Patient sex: M
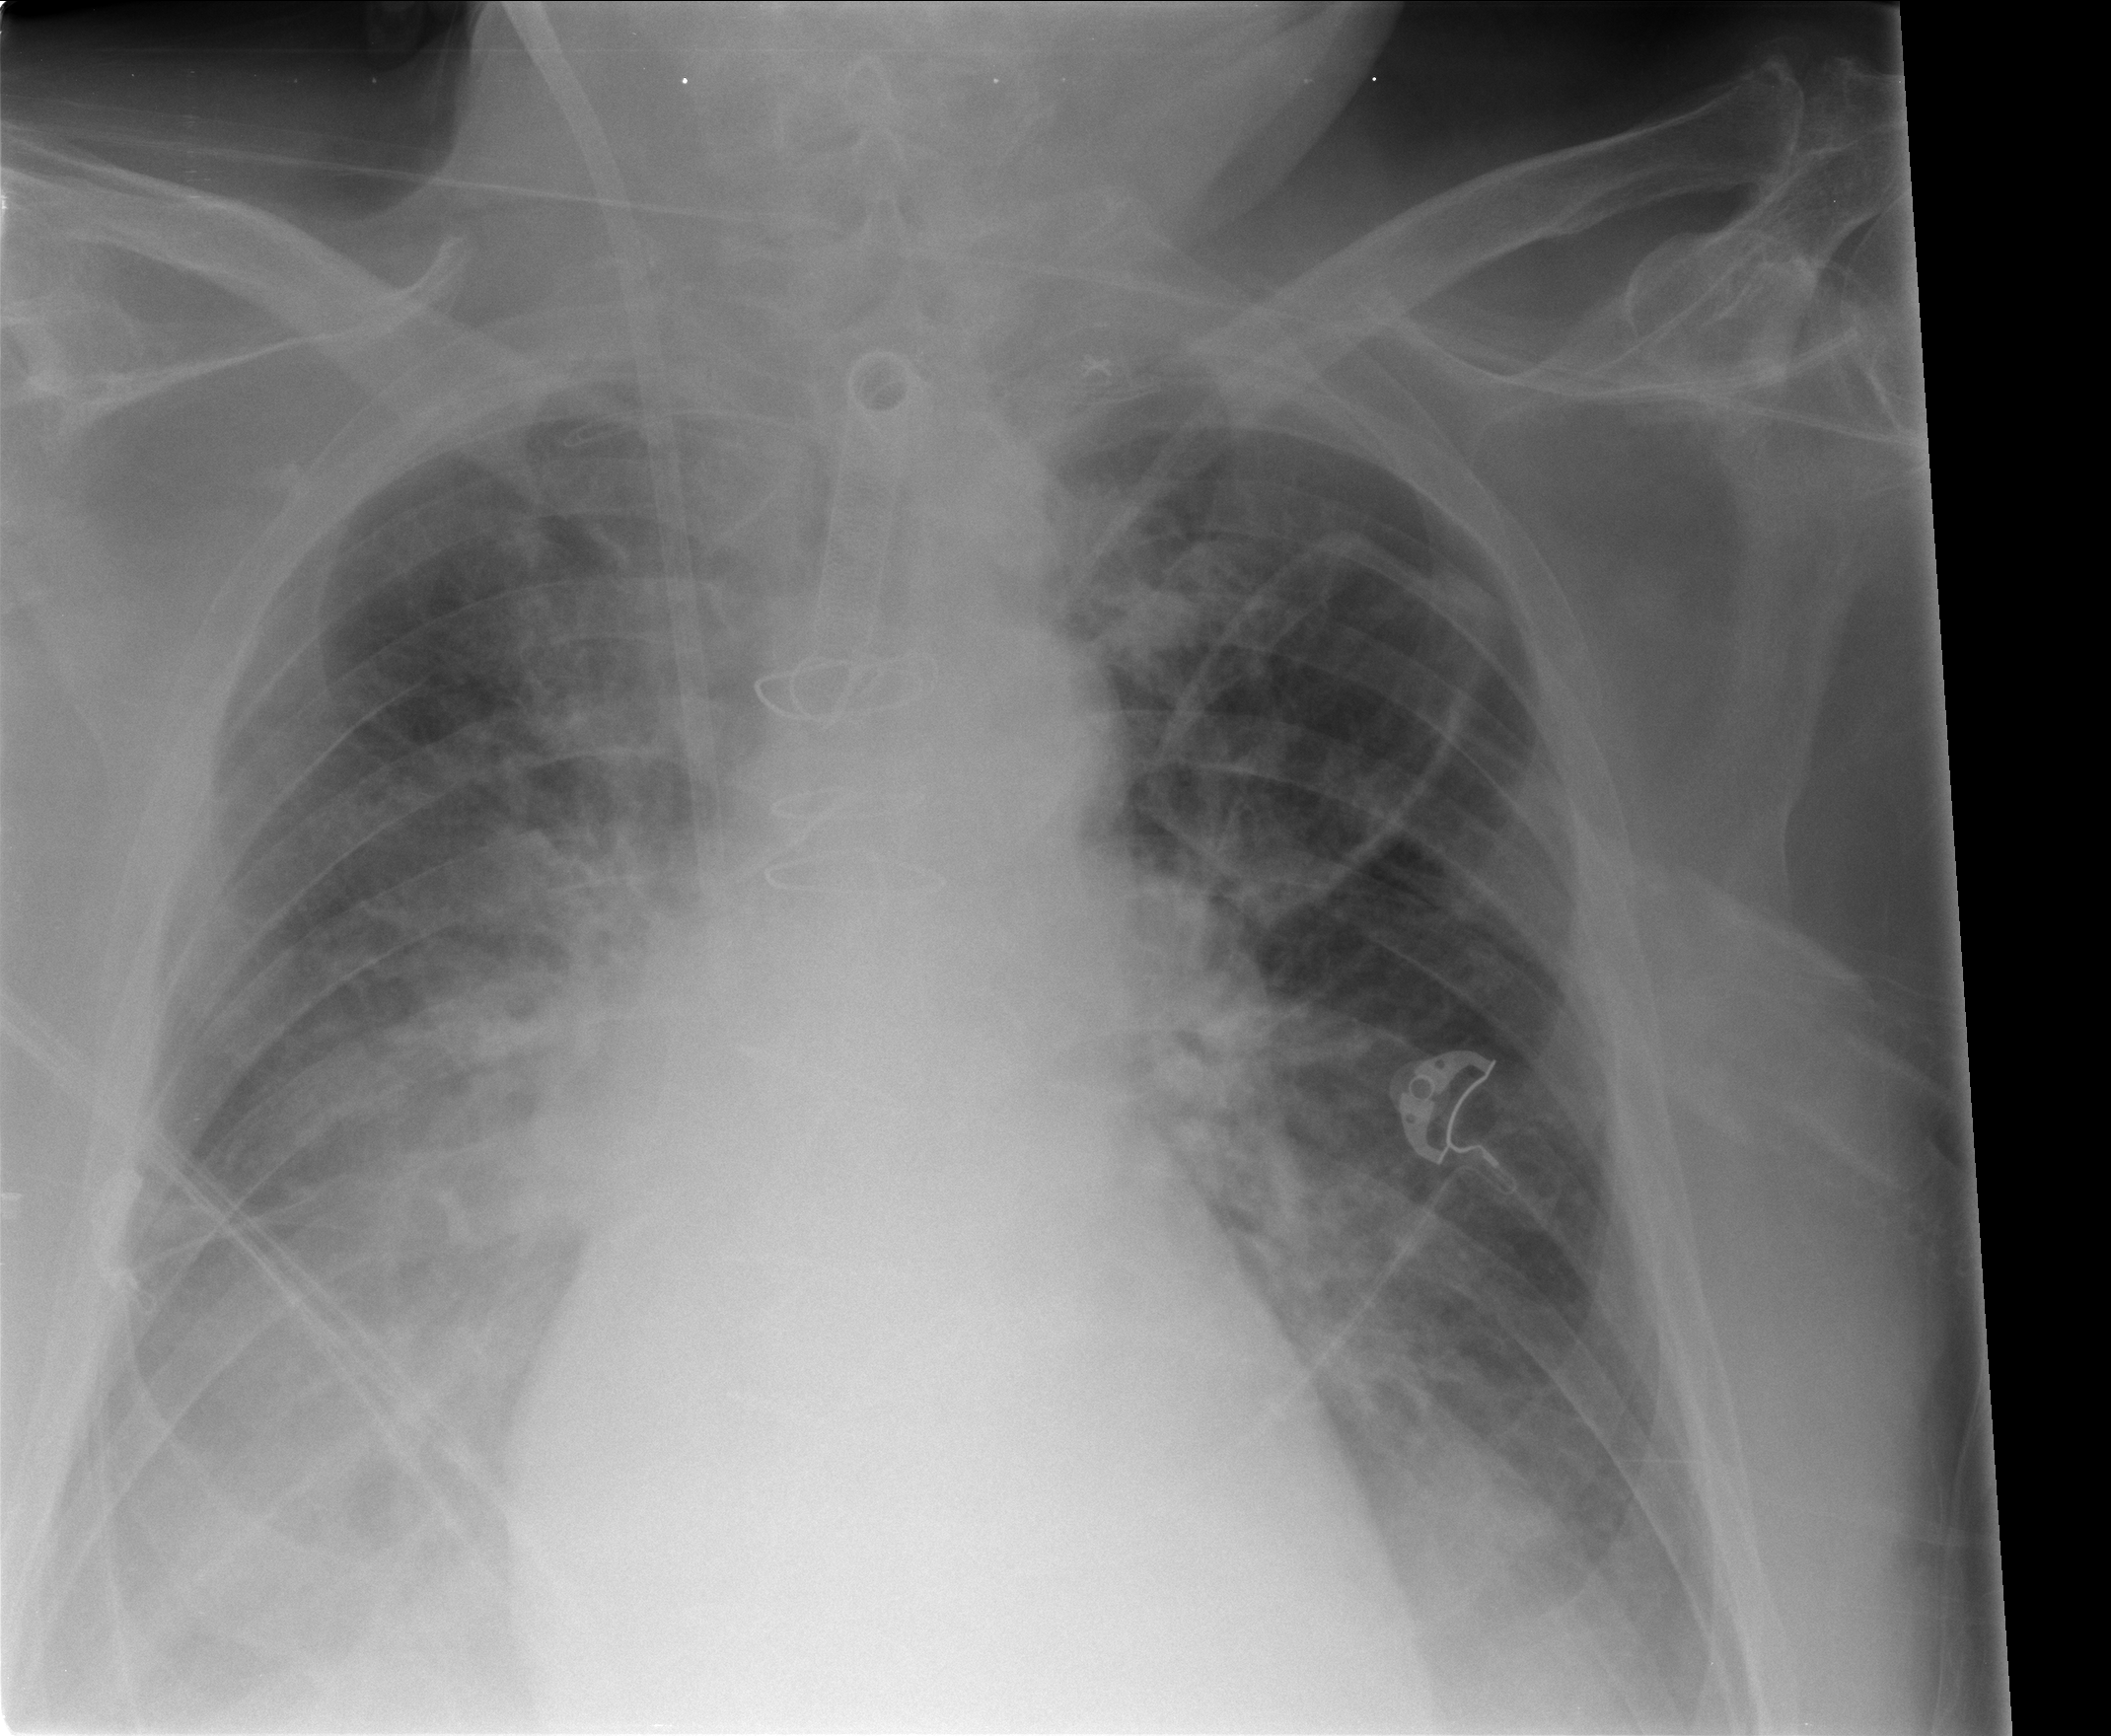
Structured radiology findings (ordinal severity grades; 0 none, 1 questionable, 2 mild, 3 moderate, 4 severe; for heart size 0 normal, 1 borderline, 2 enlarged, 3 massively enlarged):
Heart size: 0
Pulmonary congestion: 2
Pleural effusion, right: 3
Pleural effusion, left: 2
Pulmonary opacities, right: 0
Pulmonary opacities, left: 0
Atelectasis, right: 2
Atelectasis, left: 2